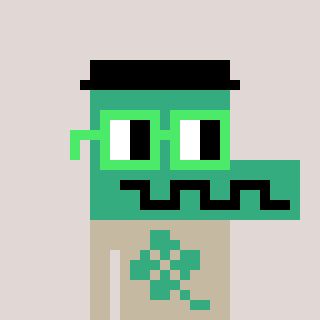
a pixel art character with square light green glasses, a crocodile-shaped head and a bege-colored body on a warm background